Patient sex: M
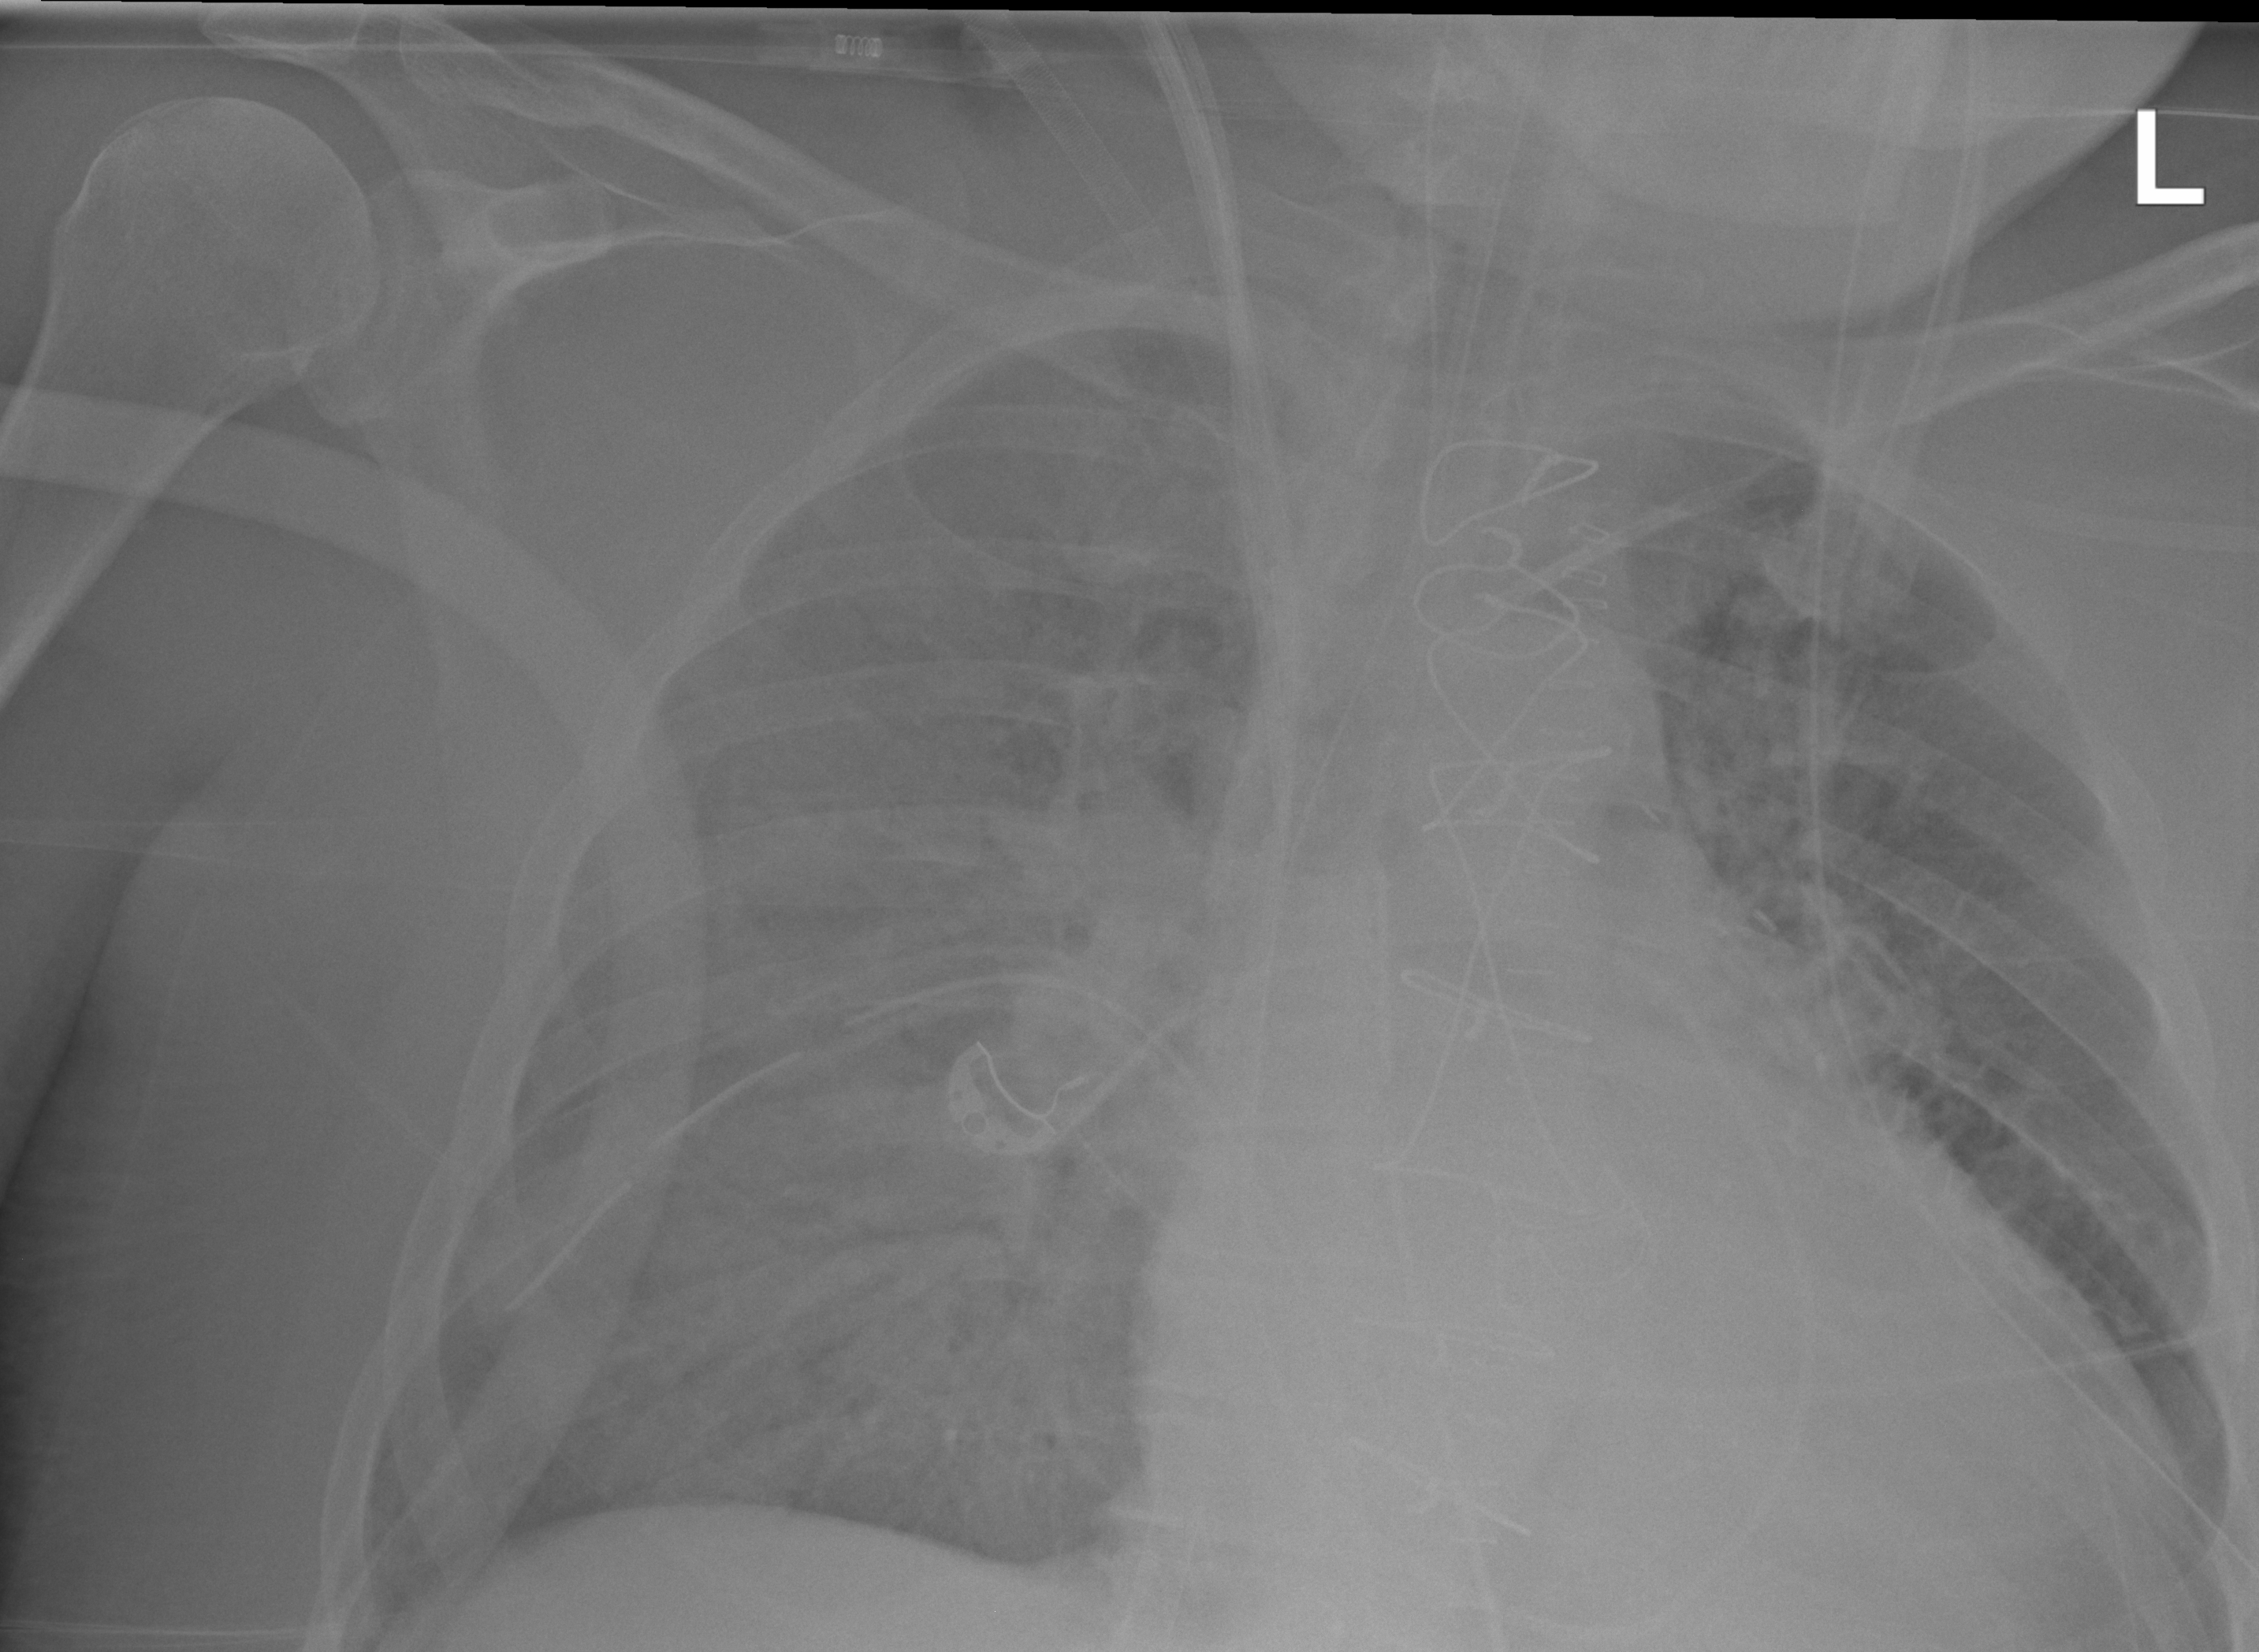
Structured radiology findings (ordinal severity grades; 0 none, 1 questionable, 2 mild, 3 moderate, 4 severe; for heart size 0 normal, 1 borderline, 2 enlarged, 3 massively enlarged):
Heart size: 2
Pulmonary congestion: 2
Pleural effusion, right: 0
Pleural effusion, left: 0
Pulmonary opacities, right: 3
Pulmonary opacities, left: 2
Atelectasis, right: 2
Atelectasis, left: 2